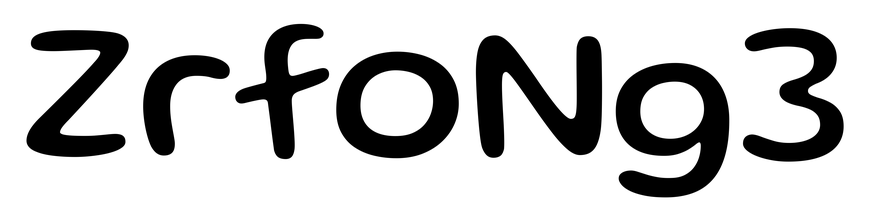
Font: Gluten_Regular